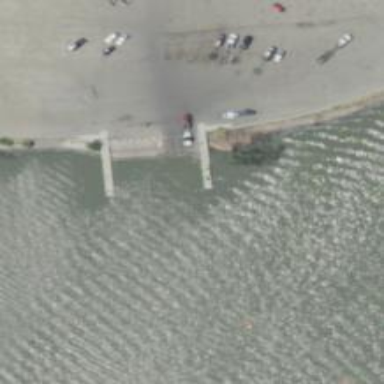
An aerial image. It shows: Dock by the waterway.